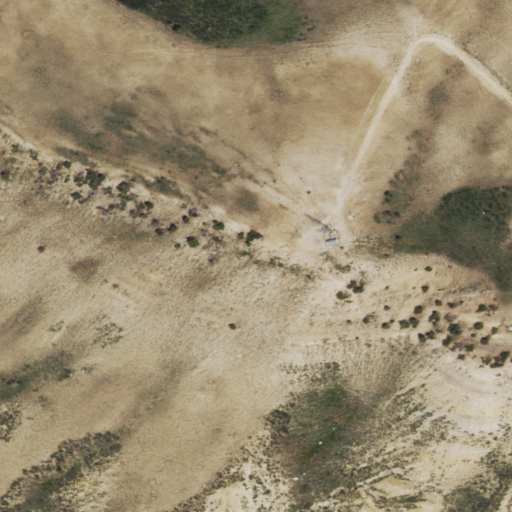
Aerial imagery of mountain in Wyoming named Separation Peak containing shrub, grassland, and evergreen forest